Question:
I've never worked with JSON files but I have the task to implement the JSON file and I need to convert it to a IEnumerable. When I try to deserzialize the JSON object I get an exception which says:
> An unhandled exception of type 'Newtonsoft.Json.JsonSerializationException' occurred in
Newtonsoft.Json.dllAdditional information: Cannot deserialize the current JSON object
(e.g. {"name":"value"}) into type 'Price_Algorithm.AuctionInfo'
because the type requires a JSON array (e.g. [1,2,3]) to deserialize
correctly.
My code:
'''
var data = File.ReadAllText(@"C:enatia.json");
var terry = JsonConvert.DeserializeObject<IEnumerable<AuctionInfo>>(data);
public class AuctionInfo : IEnumerable
{
public string BidState { get; set; }
public uint BuyNowPrice { get; set; }
public uint CurrentBid { get; set; }
public int Expires { get; set; }
public ItemData ItemData { get; set; }
public uint StartingBid { get; set; }
public string TradeState { get; set; }
public IEnumerator GetEnumerator()
{
throw new NotImplementedException();
}
}
'''
I've uploaded the JSON object so everyone knows the content of the whole JSON file: <URL>
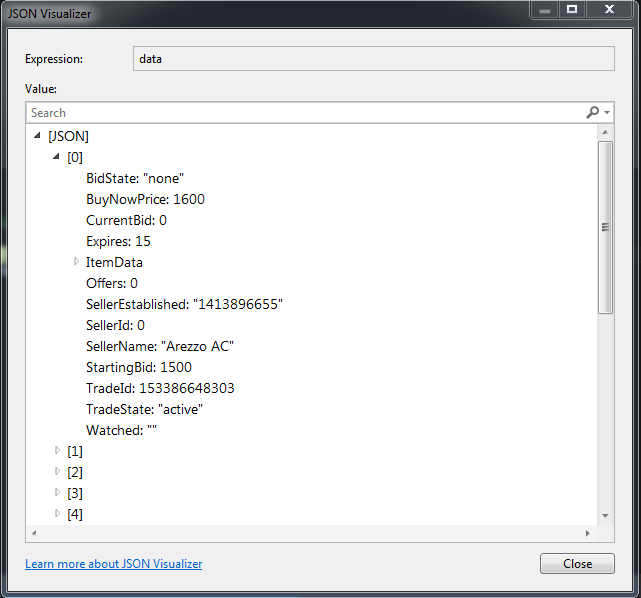
Answer: Using <URL> the classes you should be deserializing into should look like this:
'''
public class AttributeList
{
public int Index { get; set; }
public int Value { get; set; }
}
public class LifeTimeStat
{
public int Index { get; set; }
public int Value { get; set; }
}
public class StatsList
{
public int Index { get; set; }
public int Value { get; set; }
}
public class ItemData
{
public int AssetId { get; set; }
public int Assists { get; set; }
public List<AttributeList> AttributeList { get; set; }
public int CardSubTypeId { get; set; }
public int Contract { get; set; }
public int DiscardValue { get; set; }
public int Fitness { get; set; }
public string Formation { get; set; }
public object Id { get; set; }
public int InjuryGames { get; set; }
public string InjuryType { get; set; }
public string ItemState { get; set; }
public string ItemType { get; set; }
public int LastSalePrice { get; set; }
public int LeagueId { get; set; }
public int LifeTimeAssists { get; set; }
public List<LifeTimeStat> LifeTimeStats { get; set; }
public int LoyaltyBonus { get; set; }
public int Morale { get; set; }
public int Owners { get; set; }
public int PlayStyle { get; set; }
public string PreferredPosition { get; set; }
public int RareFlag { get; set; }
public int Rating { get; set; }
public int ResourceId { get; set; }
public List<StatsList> StatsList { get; set; }
public int Suspension { get; set; }
public int TeamId { get; set; }
public string Timestamp { get; set; }
public int Training { get; set; }
public bool Untradeable { get; set; }
public int Pile { get; set; }
}
public class RootObject
{
public string BidState { get; set; }
public int BuyNowPrice { get; set; }
public int CurrentBid { get; set; }
public int Expires { get; set; }
public ItemData ItemData { get; set; }
public int Offers { get; set; }
public string SellerEstablished { get; set; }
public int SellerId { get; set; }
public string SellerName { get; set; }
public int StartingBid { get; set; }
public object TradeId { get; set; }
public string TradeState { get; set; }
public object Watched { get; set; }
}
'''
I took the JSON from the link you posted, threw it into a file, and put together a little console application that does the following:
'''
var data = File.ReadAllText("json1.json");
var auctions = JsonConvert.DeserializeObject<IEnumerable<RootObject>>(data);
'''
Here's a link to the solution I built <URL> but it's really no more than what I already posted.
Worked perfectly, I got 26 instances of 'RootObject'.
If you want you can rename 'RootObject' to something else. I just cut-and-pasted directly from what json2charp generated.